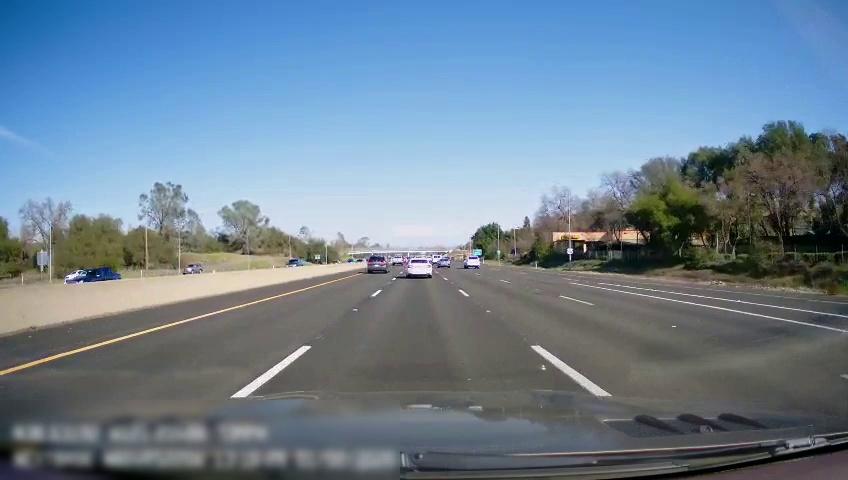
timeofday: Day
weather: Sunny
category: Drivable Space
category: Vehicles | SUV
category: Vehicles | Truck
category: Vehicles | Car
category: Vehicles | SUV
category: Vehicles | Car
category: Vehicles | Truck
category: Vehicles | SUV
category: Vehicles | SUV
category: Lanes | Current Lane
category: Lanes | Current Lane
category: Lanes | Current Lane
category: Lanes | Alternate Lane
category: Lanes | Alternate Lane
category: Lanes | Alternate Lane
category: Lanes | Alternate Lane